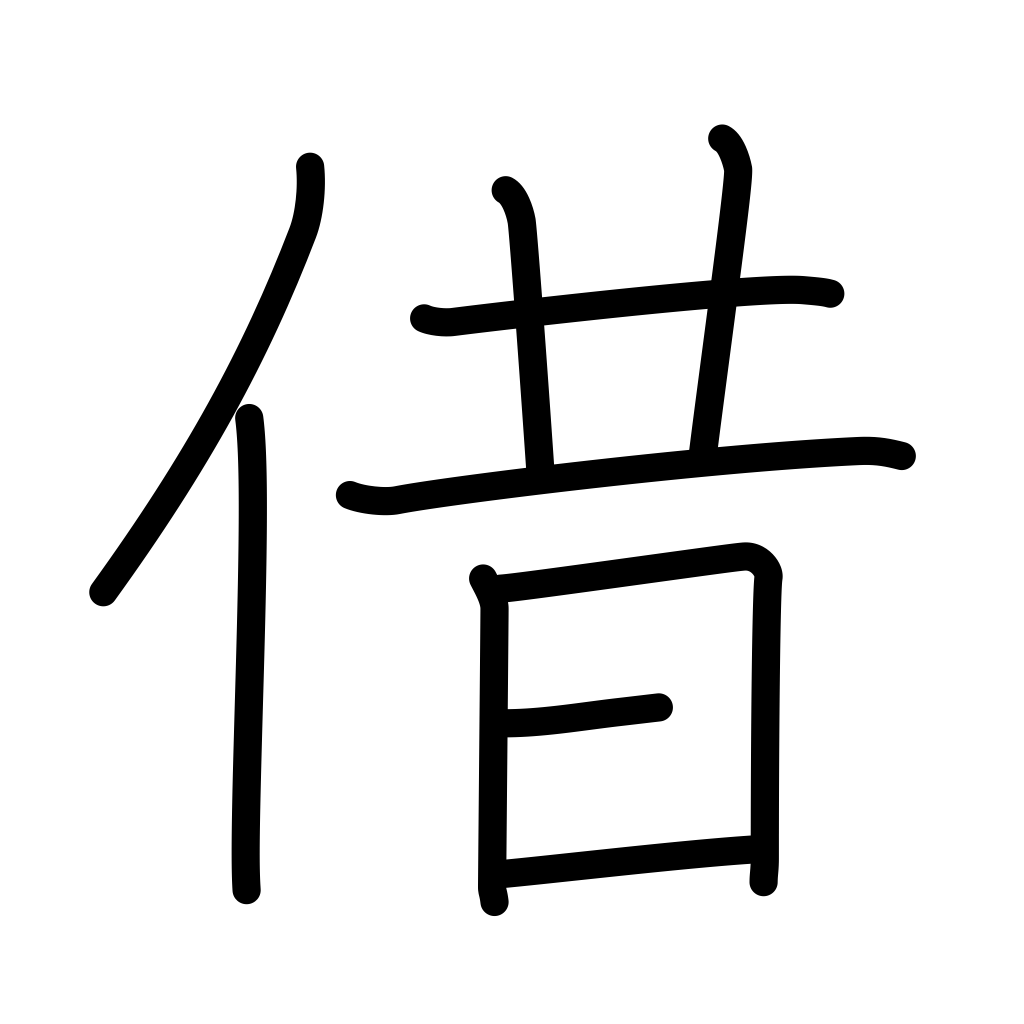
Meaning: borrow, rent